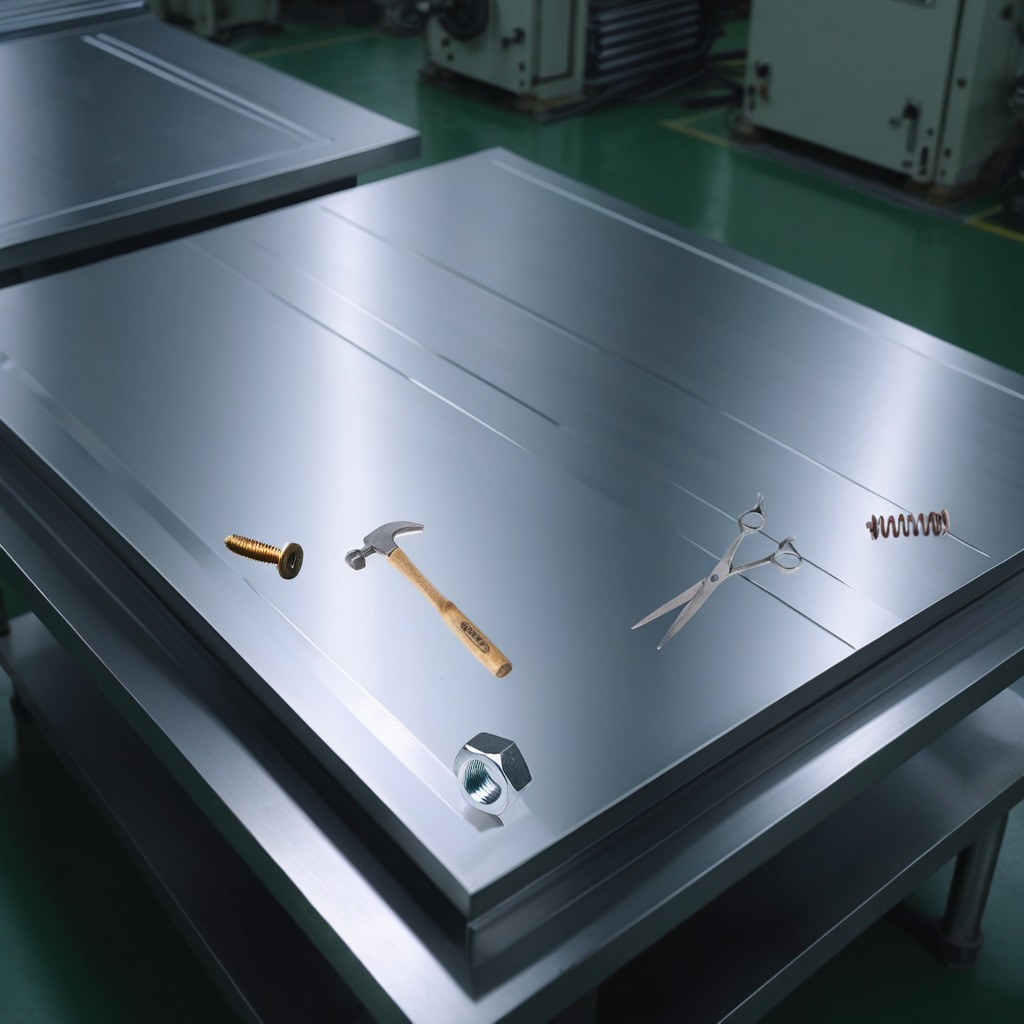
A hammer, a metal nut, a coiled metal spring, and a pair of scissors are lying on the metal table.